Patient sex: F
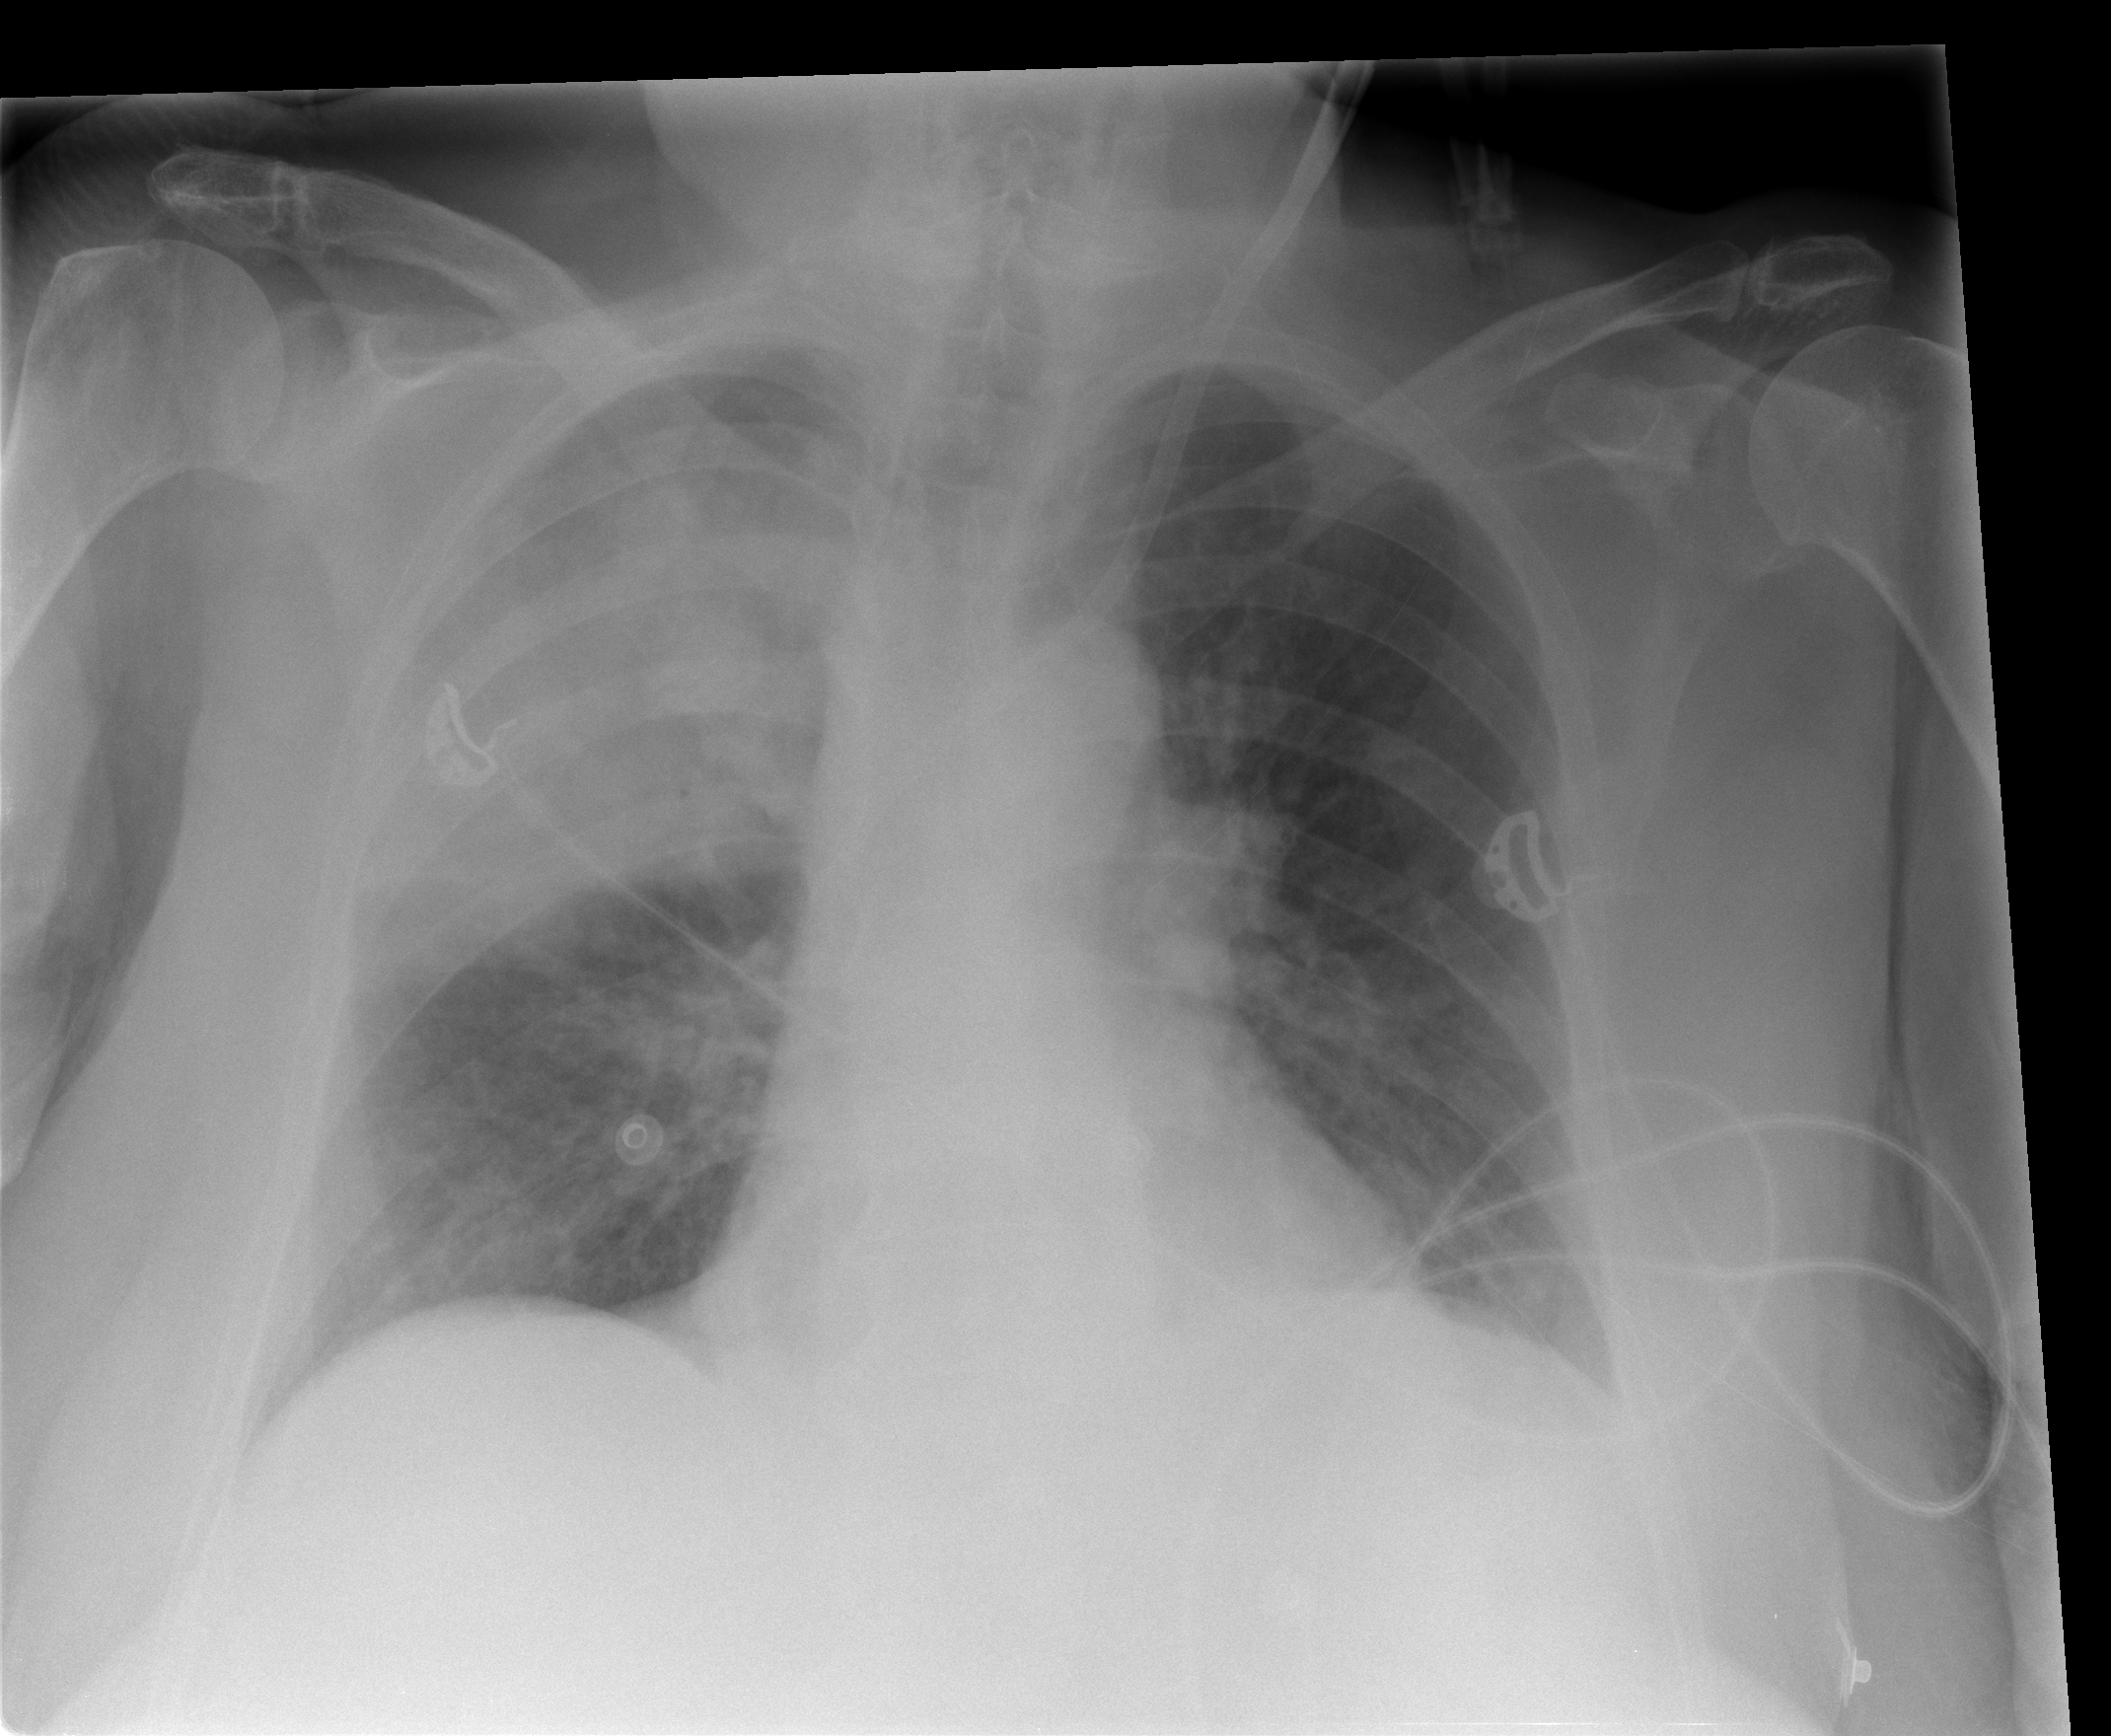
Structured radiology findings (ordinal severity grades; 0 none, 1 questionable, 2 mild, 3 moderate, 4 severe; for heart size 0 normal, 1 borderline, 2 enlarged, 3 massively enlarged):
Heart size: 0
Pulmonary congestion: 1
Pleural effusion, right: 0
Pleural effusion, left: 0
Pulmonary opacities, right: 3
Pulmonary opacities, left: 0
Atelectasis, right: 3
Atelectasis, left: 0